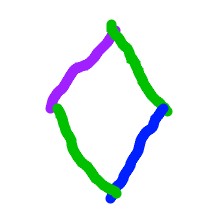
Shape: rhombus